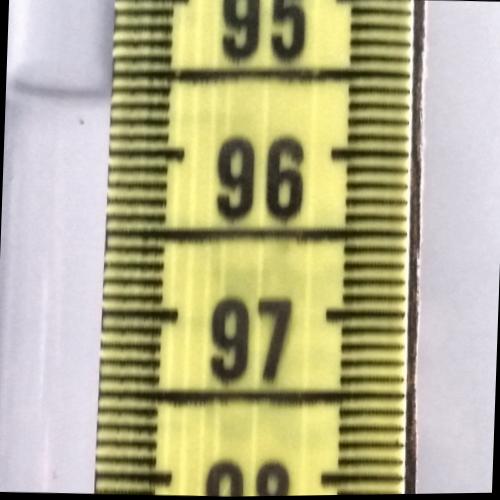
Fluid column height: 95.6 cm